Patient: sex M, age 69
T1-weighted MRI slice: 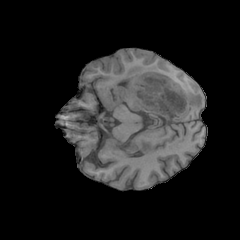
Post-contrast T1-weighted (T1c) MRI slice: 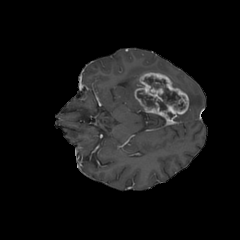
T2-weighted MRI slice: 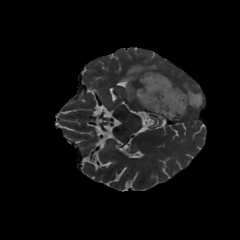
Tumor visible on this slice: yes
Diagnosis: Glioblastoma, IDH-wildtype
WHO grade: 4